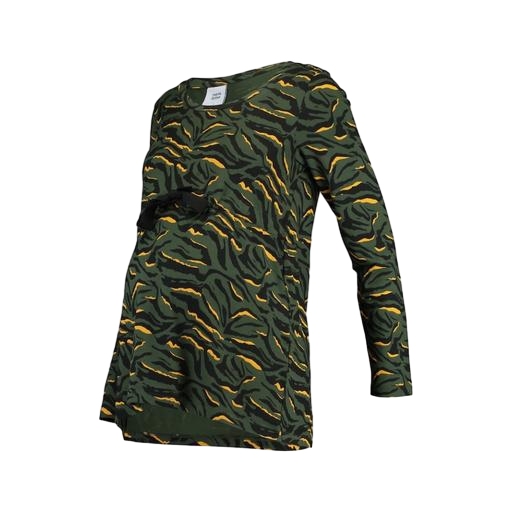
green maternity nursing top, multicolor maternity slouch pocket blouse, t-shirt wild print, white background